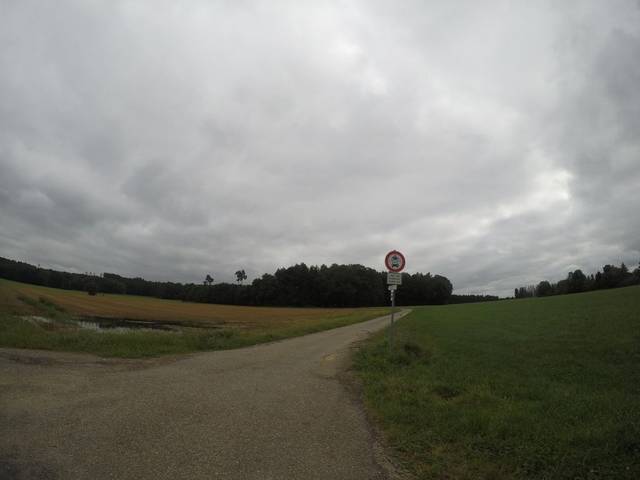
Region: Germany
Coordinates: 48.021, 10.185